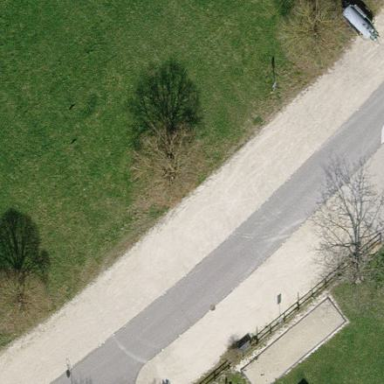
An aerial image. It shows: Parking area with fine gravel surface.